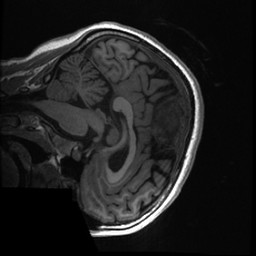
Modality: T1w
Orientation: sagittal